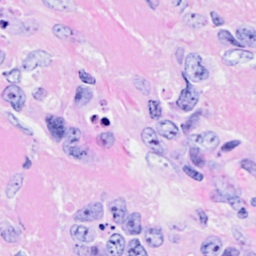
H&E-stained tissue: Breast